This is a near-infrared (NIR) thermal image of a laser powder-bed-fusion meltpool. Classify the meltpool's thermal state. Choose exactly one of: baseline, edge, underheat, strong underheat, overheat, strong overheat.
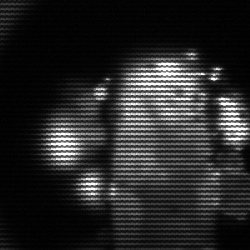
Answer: strong underheat